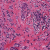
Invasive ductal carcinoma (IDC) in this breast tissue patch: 1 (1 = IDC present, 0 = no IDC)